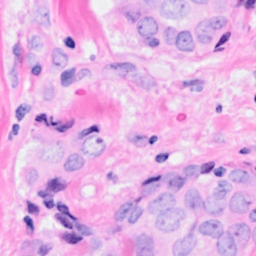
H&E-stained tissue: Breast